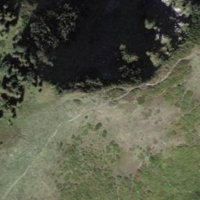
EUNIS habitat code: 32
Species observed at this site:
Vaccinium myrtillus